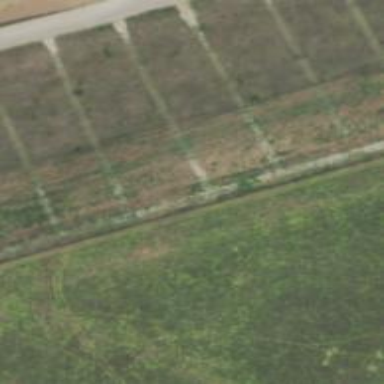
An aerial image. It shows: Abandoned railway.